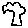
Label: tree